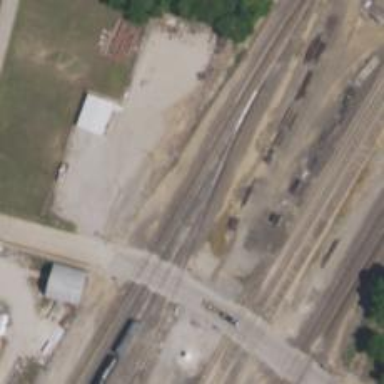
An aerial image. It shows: Railway siding for service.